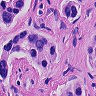
Metastatic tissue present: yes